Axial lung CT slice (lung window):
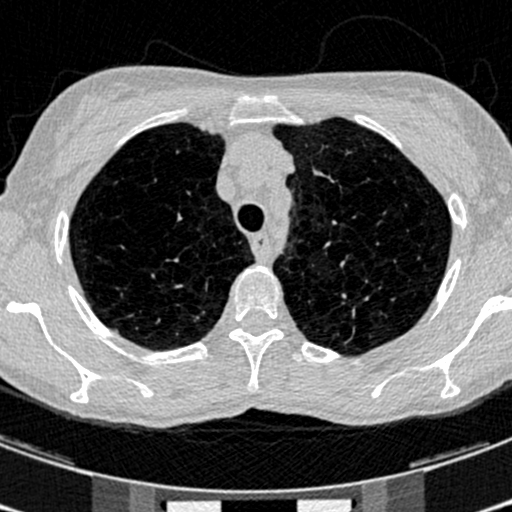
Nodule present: no